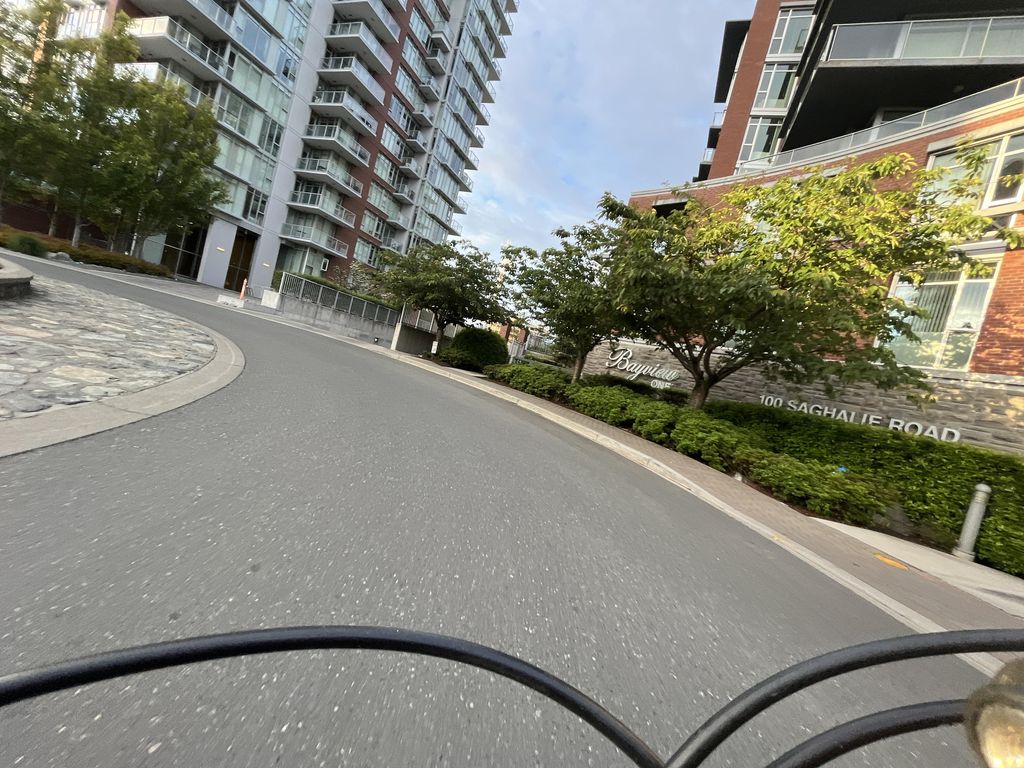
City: victoria